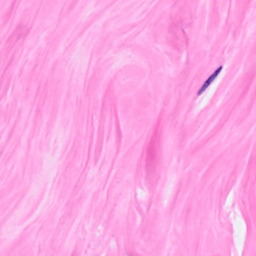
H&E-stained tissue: Breast